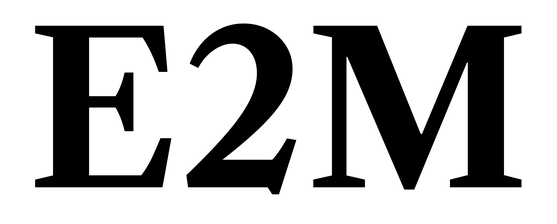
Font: LibreCaslonText_Bold